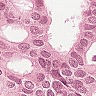
Metastatic tissue present: yes